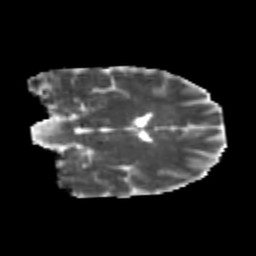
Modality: MD
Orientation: coronal
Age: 24
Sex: male
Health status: healthy
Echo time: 0.074 s